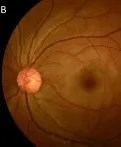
Fundus photography and optical coherence tomography (OCT) at the first visit. (B) Retinal color tone was improved after treatment.
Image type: ophthalmic_imaging (fundus_photograph)